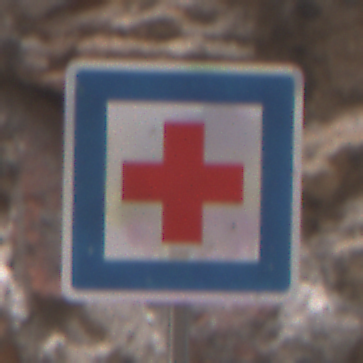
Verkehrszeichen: ErsteHilfe
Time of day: Midday
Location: Outdoor (Urban)
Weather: PartlyCloudy
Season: NotSpecified
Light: Natural